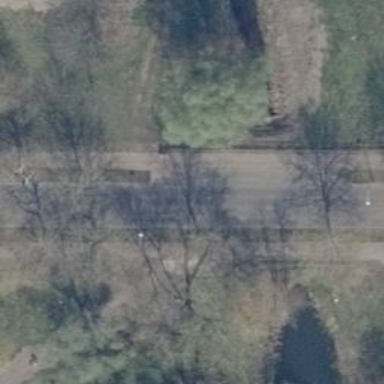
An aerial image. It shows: Tertiary road with asphalt surface crossing over bridge. The road has sidewalks on both sides and cycle track on each side.